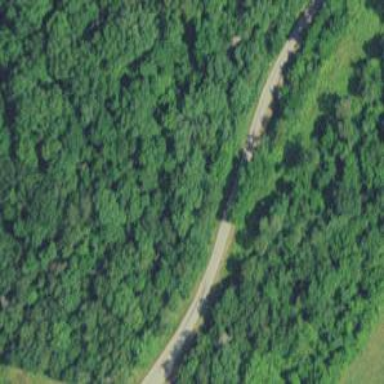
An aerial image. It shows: Unclassified road.